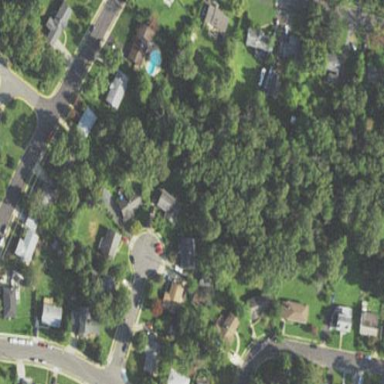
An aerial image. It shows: This residential area consists of single-family homes.